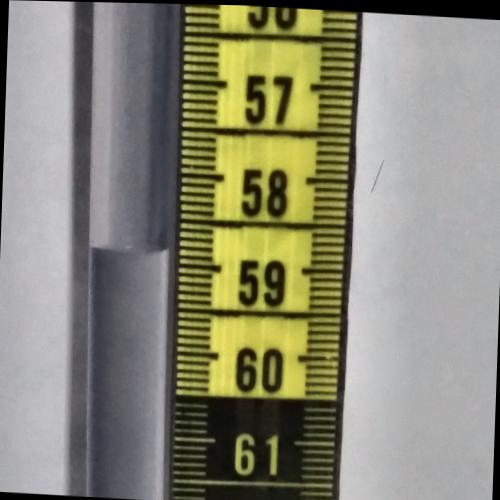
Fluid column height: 58.8 cm